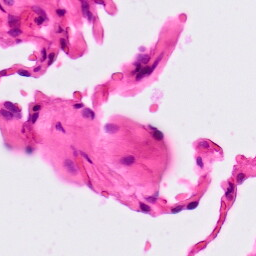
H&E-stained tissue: Lung